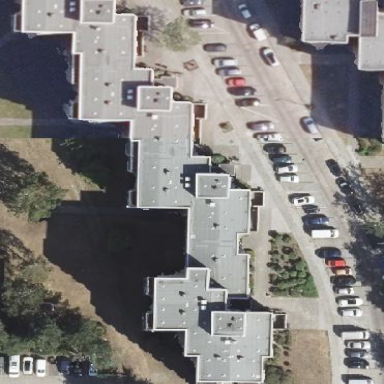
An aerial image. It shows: Building with apartments and flat roof.